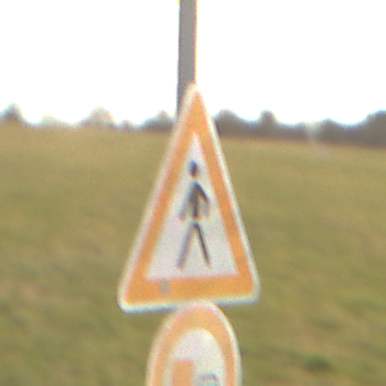
Verkehrszeichen: FussgaengerRechts
Zusatzzeichen unten: UeberholverbotKraftfahrzeuge
Umgebung: Outdoor, Nature
Tageszeit: SunriseSunset
Wetter: PartlyCloudy
Licht: Natural
Jahreszeit: NotSpecified
Kontrast: LowContrast